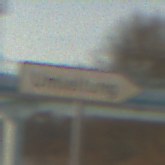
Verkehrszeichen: UmleitungswegweiserRechtsweisend
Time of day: MorningAfternoon
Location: Outdoor (Suburban)
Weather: PartlyCloudy
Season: NotSpecified
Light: Natural